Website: walmart
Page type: billing-address
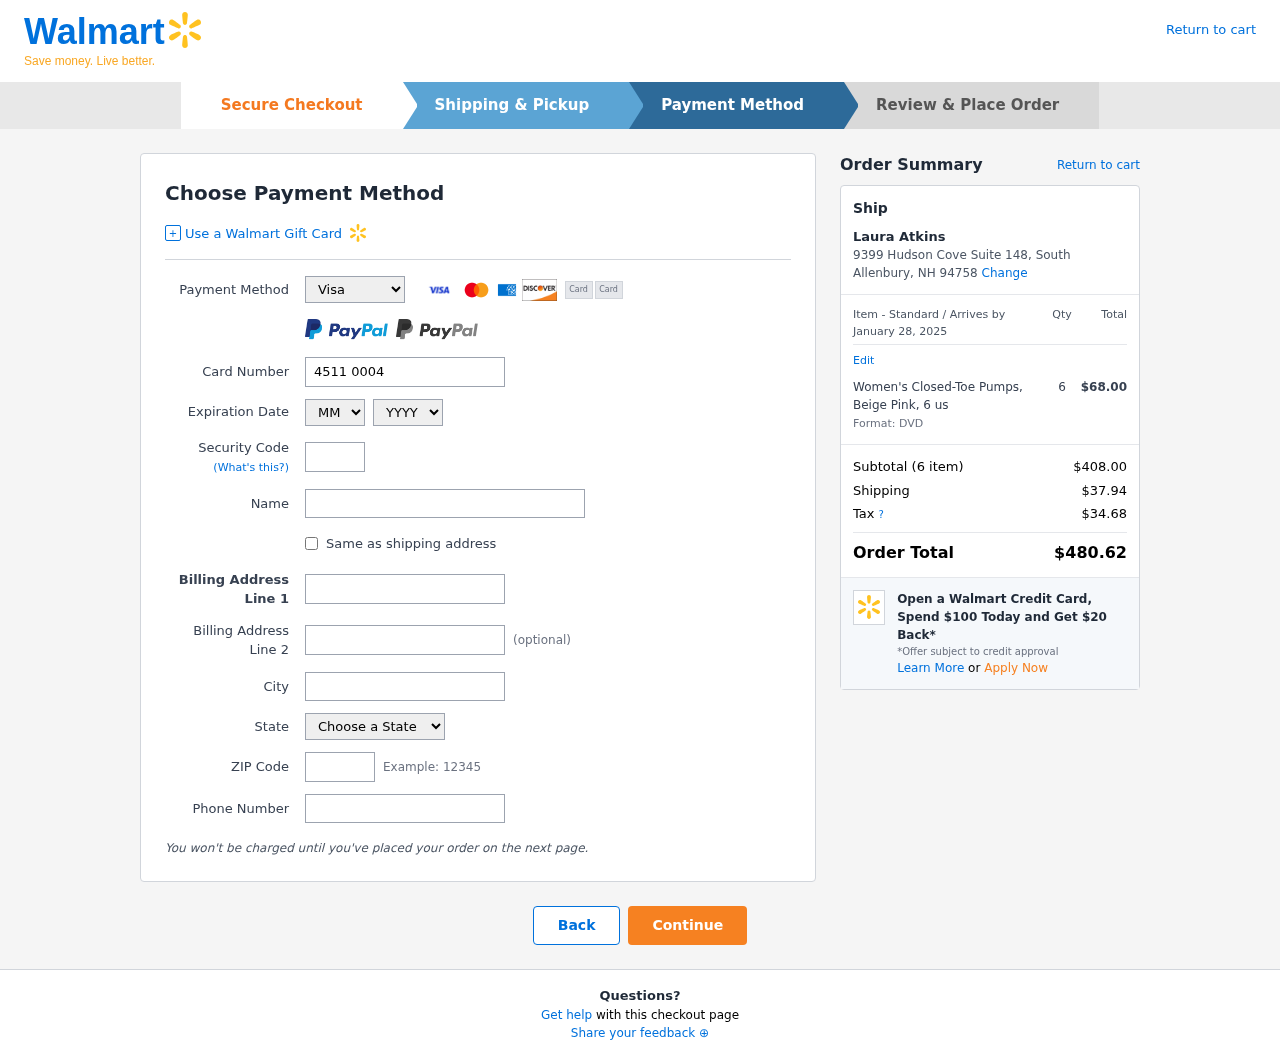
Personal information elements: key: PII_CARD_CVV
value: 021
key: PII_CARD_EXPIRY_MONTH
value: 06
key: PII_CARD_EXPIRY_YEAR
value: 29
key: PII_CARD_NUMBER
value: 4511 0004 0681 8637
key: PII_CARD_TYPE
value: Visa
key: PII_CITY
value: South Allenbury
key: PII_CITY_STATE_ZIP
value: South Allenbury, NH 94758
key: PII_FULLNAME
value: Laura Atkins
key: PII_PHONE
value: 8029355763
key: PII_POSTCODE
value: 94758
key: PII_STATE
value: New Hampshire
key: PII_STREET
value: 9399 Hudson Cove Suite 148
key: PII_STREET2
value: Suite 258
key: PII_FULLNAME2
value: Laura Atkins
Product elements: key: PRODUCT1_NAME
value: Women's Closed-Toe Pumps, Beige Pink, 6 us
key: PRODUCT1_PRICE
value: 68
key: PRODUCT1_QUANTITY
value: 6
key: PRODUCT1_DESC
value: Format: DVD
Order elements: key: ORDER_DELIVERY_DATE
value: January 28, 2025
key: ORDER_NUM_ITEMS
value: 6
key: ORDER_SUBTOTAL
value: $408.00
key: ORDER_SHIPPING_COST
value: $37.94
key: ORDER_TAX
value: $34.68
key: ORDER_TOTAL
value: $480.62